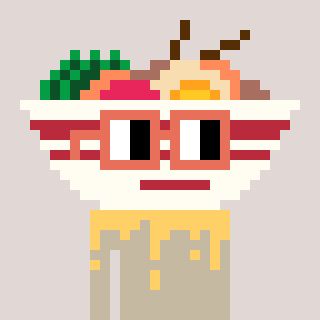
a pixel art character with square orange glasses, a noodles-shaped head and a bege-colored body on a warm background